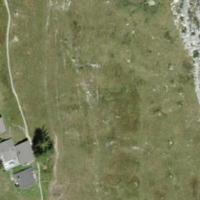
EUNIS habitat code: 23
Species observed at this site:
Campanula barbata